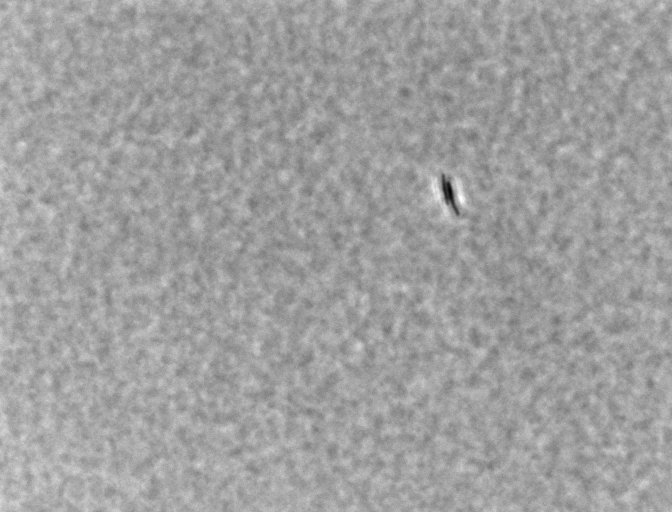
Bacillus coagulans